Question: I have an array that I am looping twice, one im looping from pointer 0 and up and the other im looping backwards.
But they produce different array layouts in console.log which i find strange .. this is what i have:
'''
//array has a length of 3 [0,1,2]
var data = [],
data2 = [];
for(var i = 0; i < array.length-1; i++){
data[i] = {};
data[i].test = 'Hello';
}
for(var i = array.length - 1; i > 0; i--){
data2[i] = {};
data2[i].test = 'Hello';
}
console.log(data);
console.log(data2);
'''
Now in my console log they come out different like this:

So why does the second one have a length of 3 but only 2 objects? And why does the second console.log have numbers in front of the objects unlike the first one ?
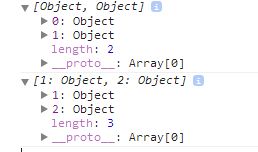
Answer: The 'length' of an 'Array' is simply the 'max(index) + 1'.
When you create a "" array, the intermediate indexes are still treated as existing.
'''
console.log(JSON.stringify(data2));
// [null, {"test":"Hello"}, {"test":"Hello"}]
'''
Even if the instance doesn't itself have them.
'''
console.log('0' in data2);
// false
'''
---
If you want a count of keys that were used, you could get the 'length' of its <URL>:
'''
console.log(Object.keys(data2).length);
// 2
'''
Possibly <URL> to just indexes.
'''
Object.indexes = function (target) {
return Object.keys(target).filter(function (key) {
return key === String(parseInt(key, 10));
});
};
console.log(Object.indexes(data2).length);
'''
Note that these snippets expect an <URL> or polyfills.